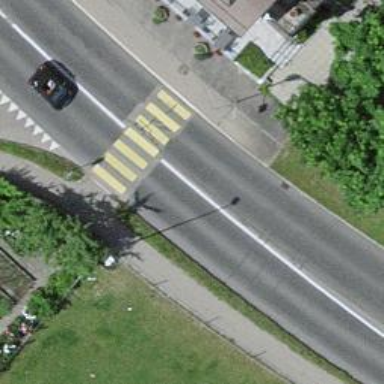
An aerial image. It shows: Uncontrolled crossing with inclined kerb.